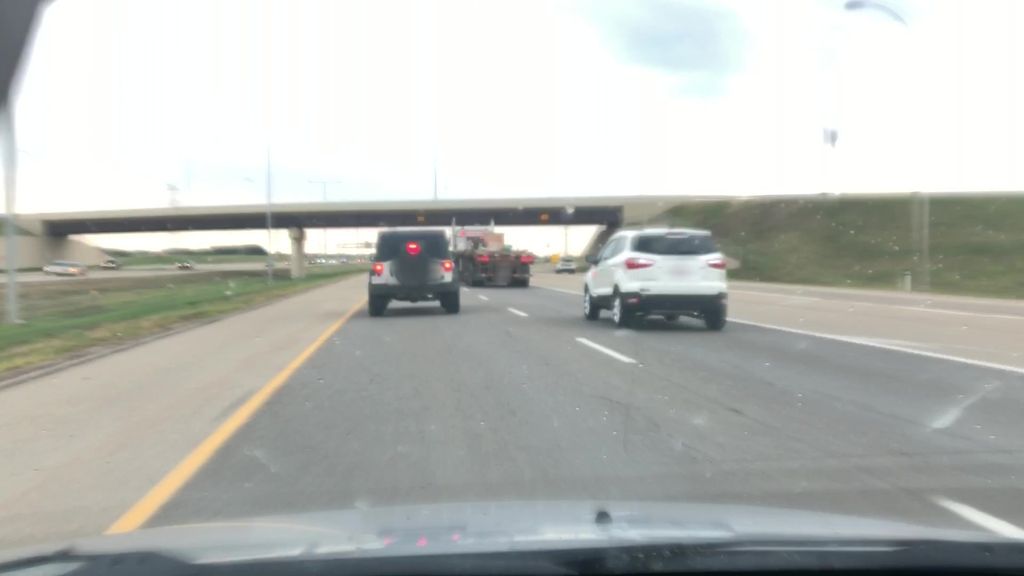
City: edmonton